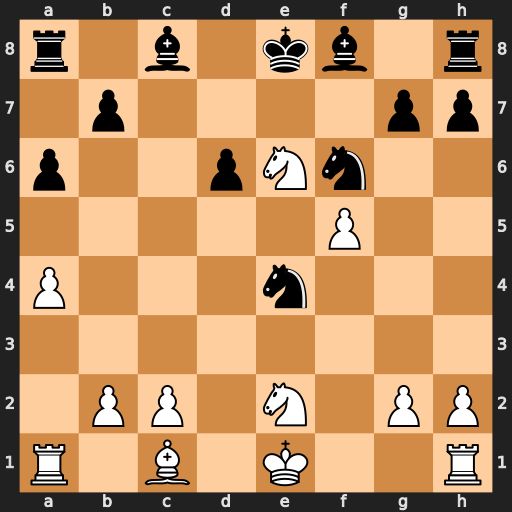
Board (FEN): r1b1kb1r/1p4pp/p2pNn2/5P2/P3n3/8/1PP1N1PP/R1B1K2R
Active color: w
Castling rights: KQkq
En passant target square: -
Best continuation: Nc7+ Kf7 Nxa8